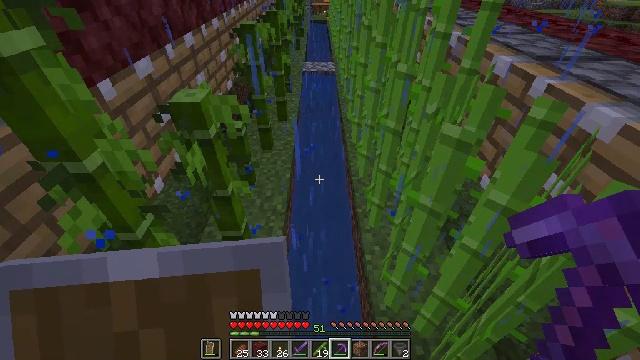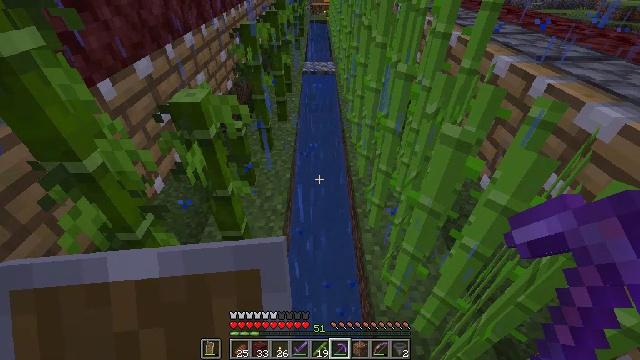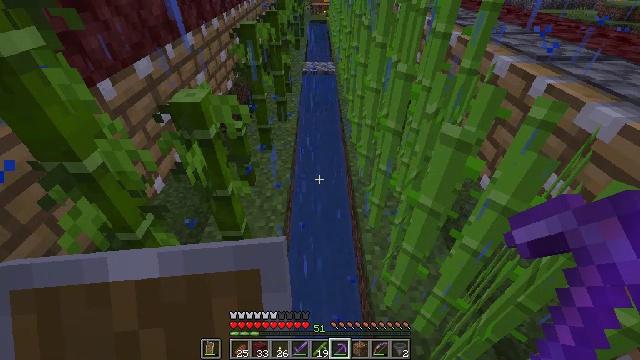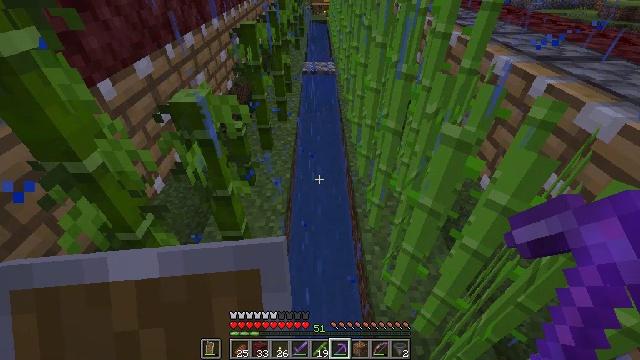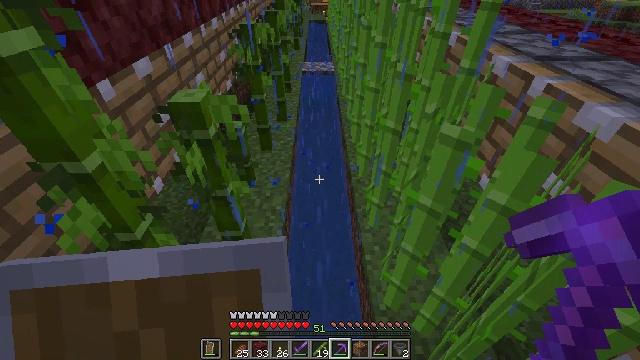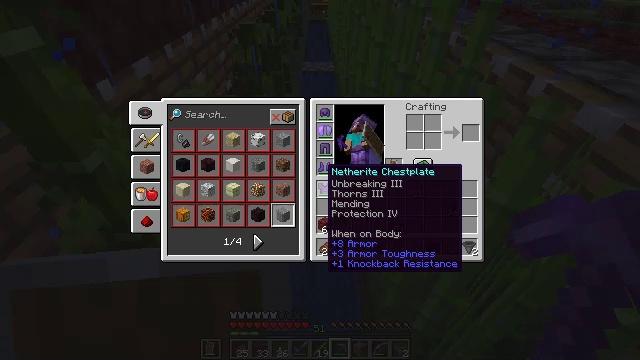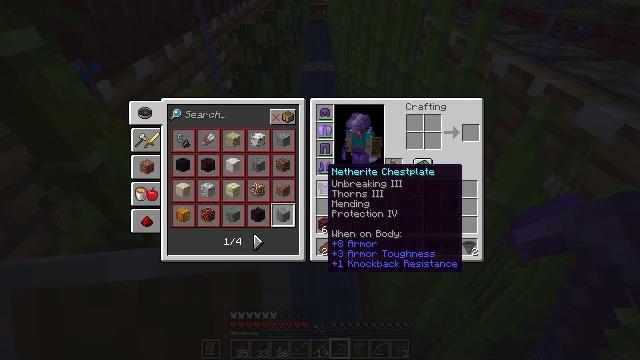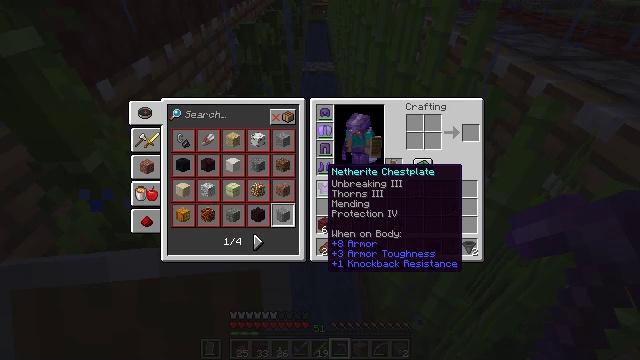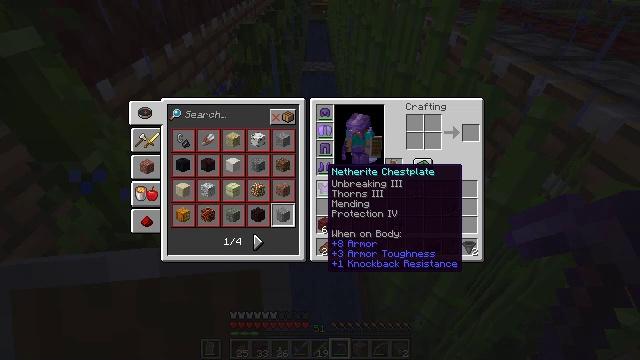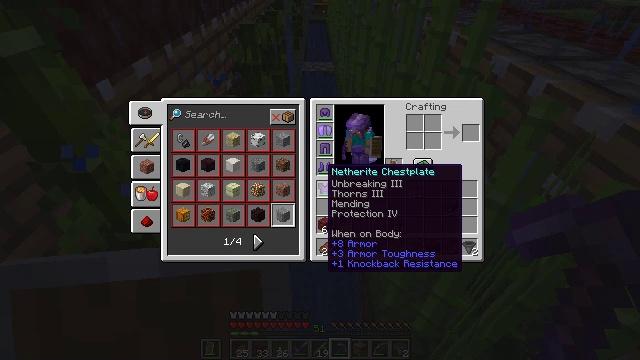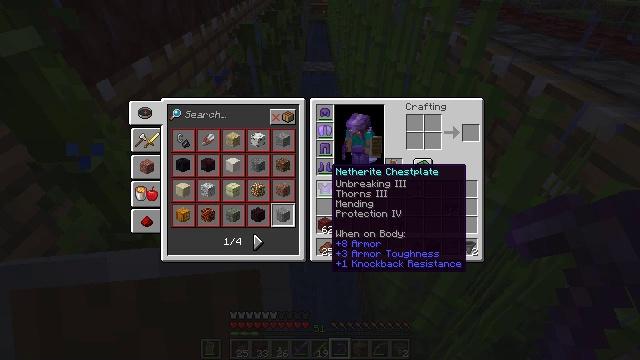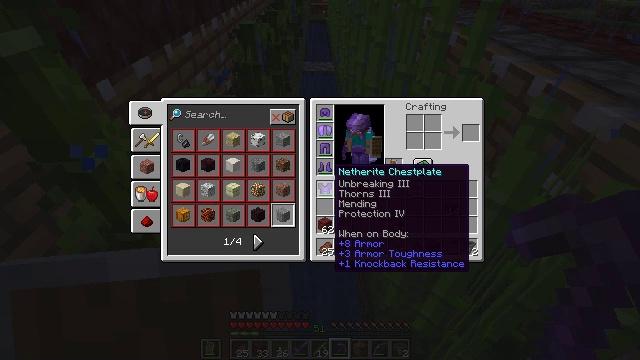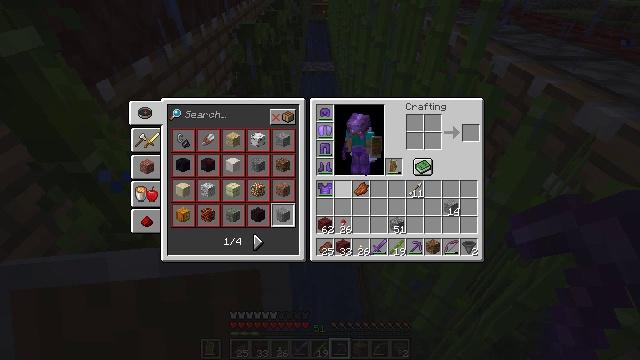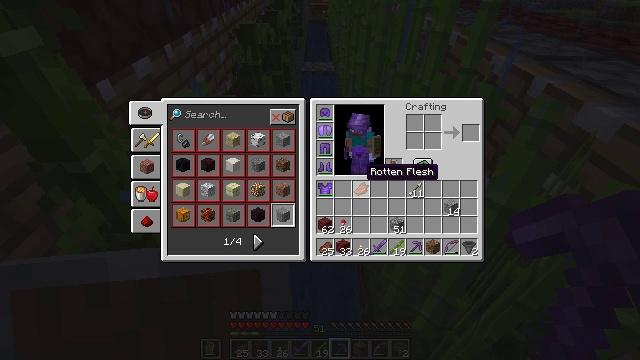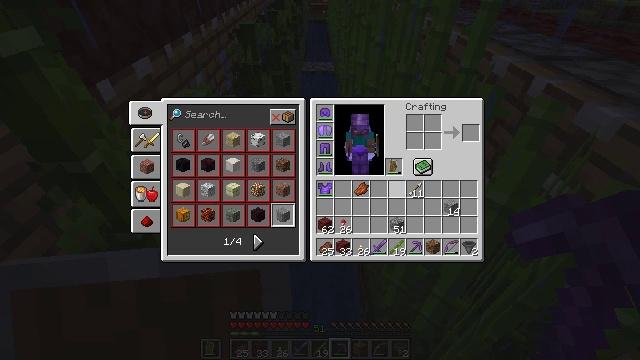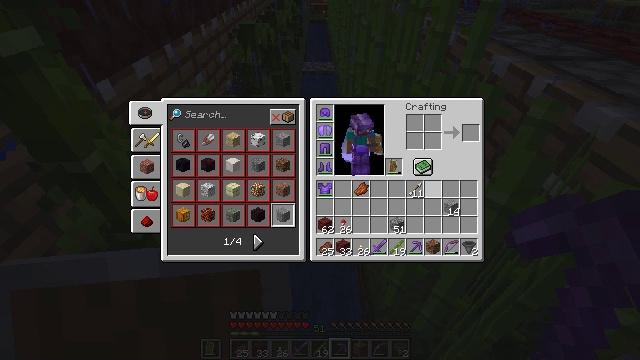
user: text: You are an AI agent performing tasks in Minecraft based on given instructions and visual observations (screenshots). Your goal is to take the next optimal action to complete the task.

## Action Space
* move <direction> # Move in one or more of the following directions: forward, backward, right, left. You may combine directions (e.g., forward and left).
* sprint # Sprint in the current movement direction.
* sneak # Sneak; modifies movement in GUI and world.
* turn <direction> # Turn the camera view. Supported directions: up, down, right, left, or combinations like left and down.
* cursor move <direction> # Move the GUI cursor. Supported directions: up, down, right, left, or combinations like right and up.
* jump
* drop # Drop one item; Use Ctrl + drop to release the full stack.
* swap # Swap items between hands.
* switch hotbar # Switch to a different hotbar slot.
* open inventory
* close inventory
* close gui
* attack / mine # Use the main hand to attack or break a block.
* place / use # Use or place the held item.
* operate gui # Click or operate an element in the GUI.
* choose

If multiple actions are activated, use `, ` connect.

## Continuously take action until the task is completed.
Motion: motion action
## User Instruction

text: Drop a bamboo.
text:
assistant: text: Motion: no_op
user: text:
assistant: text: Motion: no_op
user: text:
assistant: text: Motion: no_op
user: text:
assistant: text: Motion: no_op
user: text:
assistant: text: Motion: close inventory
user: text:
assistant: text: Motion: close inventory
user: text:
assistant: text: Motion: close inventory
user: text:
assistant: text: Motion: no_op
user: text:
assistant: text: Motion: no_op
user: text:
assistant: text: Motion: no_op
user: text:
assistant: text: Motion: no_op
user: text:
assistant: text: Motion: turn right
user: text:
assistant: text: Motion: turn right
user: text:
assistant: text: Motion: turn right
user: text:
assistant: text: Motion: turn right
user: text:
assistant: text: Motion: turn right
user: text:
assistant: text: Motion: no_op
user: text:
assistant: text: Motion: no_op
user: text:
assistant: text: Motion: turn down
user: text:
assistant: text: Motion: turn down
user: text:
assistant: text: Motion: no_op
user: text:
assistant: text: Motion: no_op
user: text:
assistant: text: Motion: no_op
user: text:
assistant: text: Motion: turn left
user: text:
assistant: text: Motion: turn left
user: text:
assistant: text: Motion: no_op
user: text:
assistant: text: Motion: no_op
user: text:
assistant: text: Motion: no_op
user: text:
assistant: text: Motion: turn left
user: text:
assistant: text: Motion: no_op